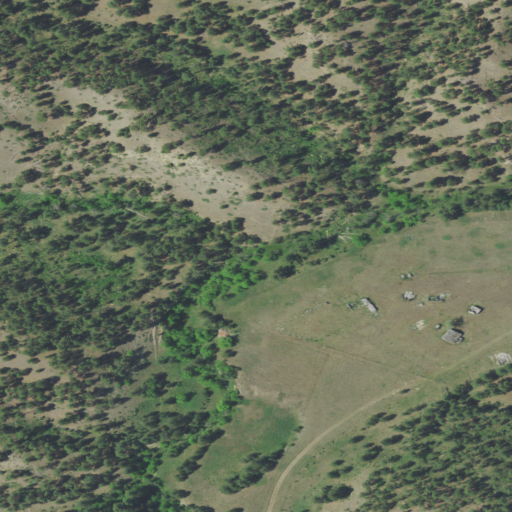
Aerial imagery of valley in Montana named Halbert Gulch containing evergreen forest and shrub